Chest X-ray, AP view. Patient: 56 years old, sex F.
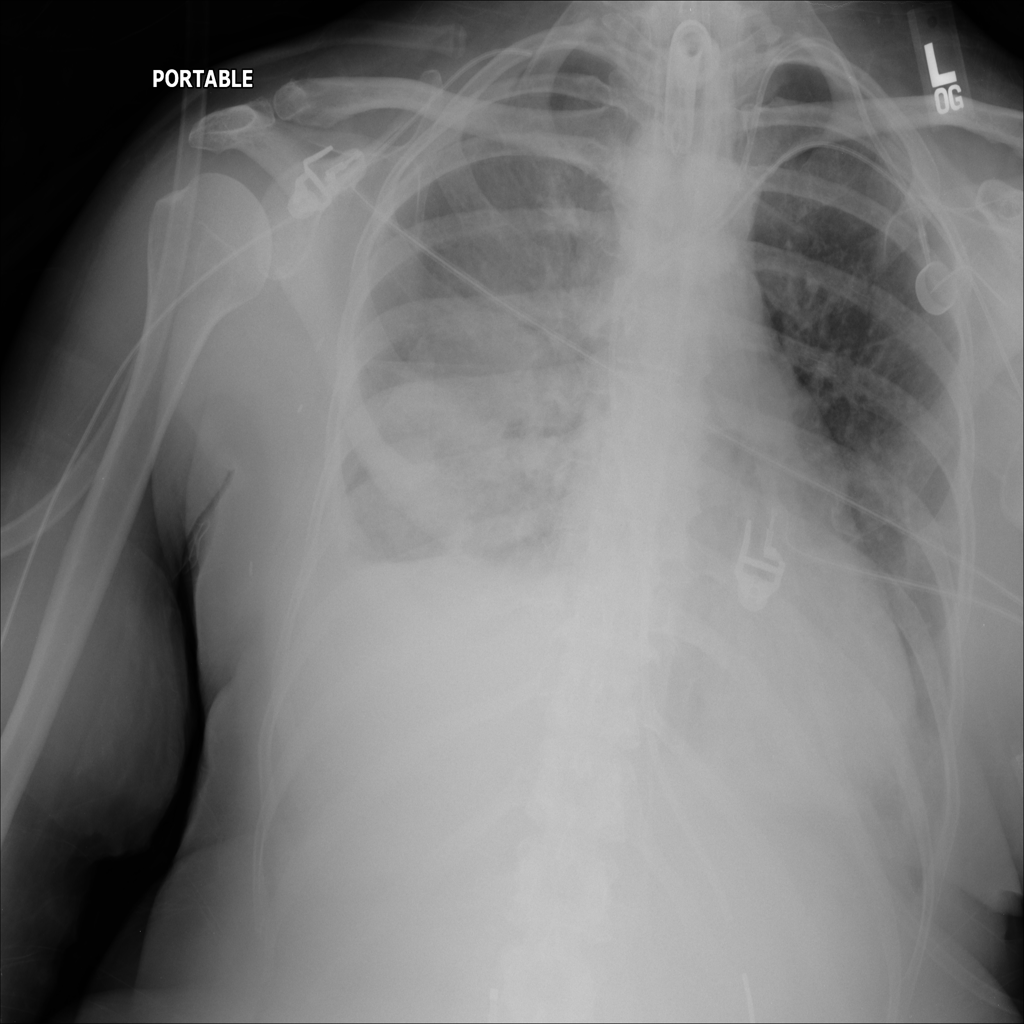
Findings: Atelectasis, Consolidation